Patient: sex M, age 78
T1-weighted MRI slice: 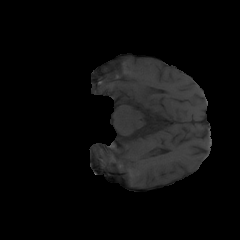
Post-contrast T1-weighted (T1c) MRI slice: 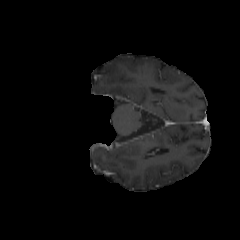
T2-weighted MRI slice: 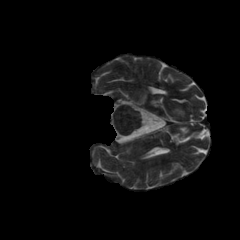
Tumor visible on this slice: no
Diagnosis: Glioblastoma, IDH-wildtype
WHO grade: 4